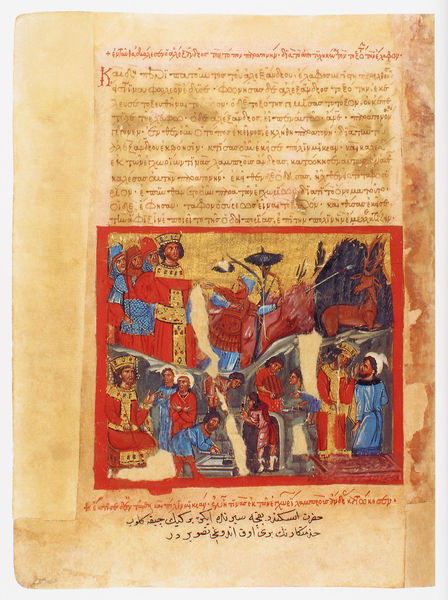
Titel: Der griechische Alexanderroman
Institution: Venedig, Hellenic Institute Codex Gr. 5
Schlagwörter: berg, blau, feuer, mann, vogel, menschen, männer, rot, leute, versammlung, bibel, rahmen, gewand, gold, mantel, edelsteine, krone, pferd, schrift, bogen, könig, ramen, buch, orient, seite, illustration, text, knien, jagd, buchseite, pergament, arabisch, hirsch, segnen, könige, pfeil, roter rahmen, handschrift, kronen, bogenschütze, buchmalerei, alexander, fürsten, prpur, ge, artabisch